Question: I'm trying to calculate the standard deviation of a set of numbers as Excel would with the STDEVPA() function, but I'm not getting the correct result. I'm following this formula:

Here is my [Node] code:
'''
var _ = require('underscore');
var prices = [
1.37312,
1.35973,
1.35493,
1.34877,
1.34853,
1.35677,
1.36079,
1.36917,
1.36769,
1.3648,
1.37473,
1.37988,
1.37527,
1.38053,
1.37752,
1.38652,
1.39685,
1.39856,
1.39684,
1.39027
];
var standardDeviation = 0;
var average = _(prices).reduce(function(total, price) {
return total + price;
}) / prices.length;
var squaredDeviations = _(prices).reduce(function(total, price) {
var deviation = price - average;
var deviationSquared = deviation * deviation;
return total + deviationSquared;
});
var standardDeviation = Math.sqrt(squaredDeviations / prices.length);
console.log(standardDeviation);
'''
When I run this, I get 0.26246286981807065, and instead I should get 0.0152.
Please note that I posted on StackOverflow and not the Mathematics site because, in my opinion, this is more geared toward programming than mathematics. If I post there, they will tell me to post here because this is related to programming.
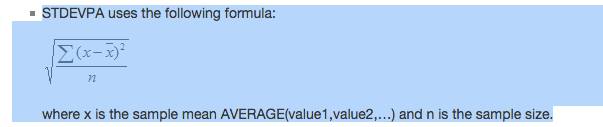
Answer: If you 'console.log(total)' inside your calculation of 'squaredDeviations', you'll see you're starting out with the value '1.37312', namely the first thing in your list. You need to explicitly tell it to start at 0, which is the third optional argument to reduce. Just replace:
'''
var squaredDeviations = _(prices).reduce(function(total, price) {
var deviation = price - average;
var deviationSquared = deviation * deviation;
return total + deviationSquared;
});
'''
with
'''
var squaredDeviations = _(prices).reduce(function(total, price) {
var deviation = price - average;
var deviationSquared = deviation * deviation;
return total + deviationSquared;
}, 0);
'''
See the <URL> for more details. In particular, note that things work when calculating the mean without passing this additional argument because, in said case, the iteratee function will not be applied to the first element.